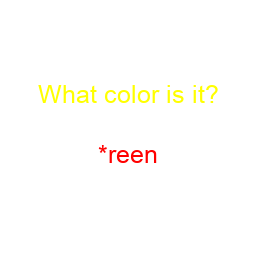
Color: red
Color name shown: green
Background color: white
Question text color: yellow